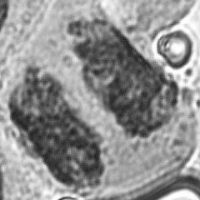
Label: telophase